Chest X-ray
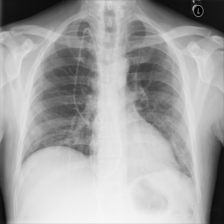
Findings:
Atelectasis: positive
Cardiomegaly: negative
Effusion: negative
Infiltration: negative
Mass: negative
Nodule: negative
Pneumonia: negative
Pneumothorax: negative
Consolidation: negative
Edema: negative
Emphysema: negative
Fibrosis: negative
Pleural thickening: negative
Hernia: negative